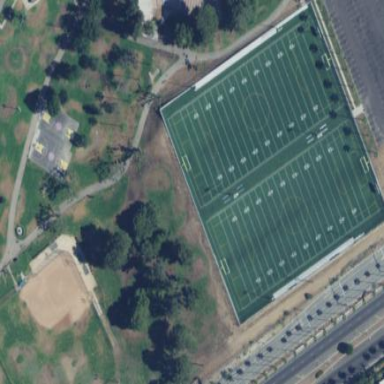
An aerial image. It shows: American football pitch.